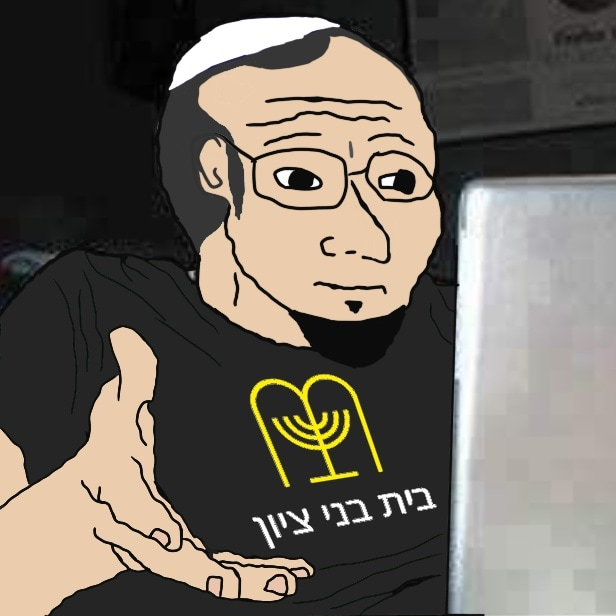
Label: 5_Wojak_with_Background